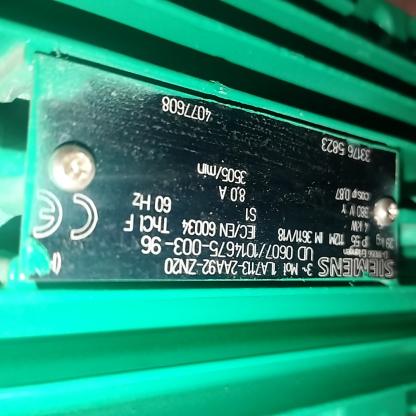
Klasa: tabliczka-znamionowa